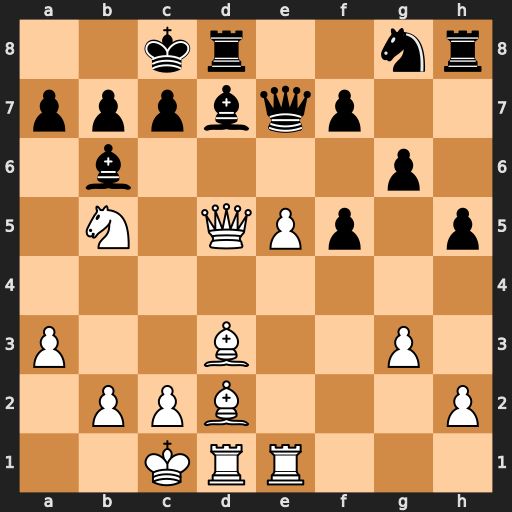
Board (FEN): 2kr2nr/pppbqp2/1b4p1/1N1QPp1p/8/P2B2P1/1PPB3P/2KRR3
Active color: w
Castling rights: -
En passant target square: -
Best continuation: Nd6+ cxd6 exd6